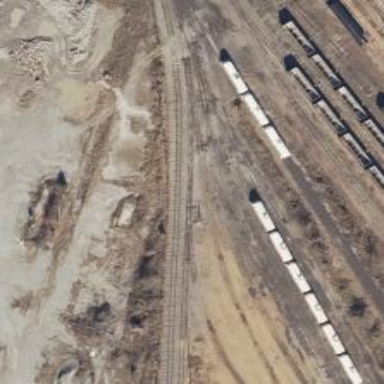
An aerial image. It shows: Disused railway spur.